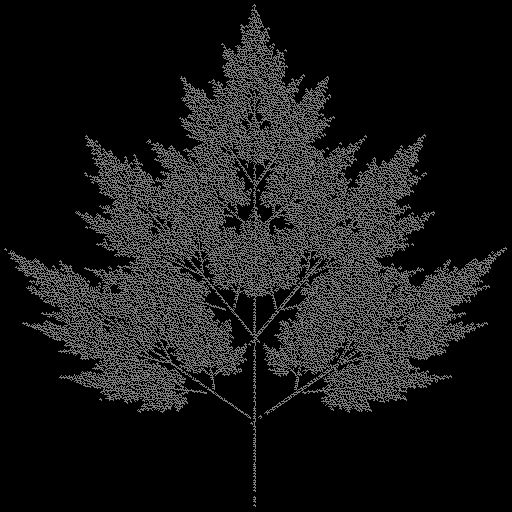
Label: tree